Field crop: maize
Growth stage: 2
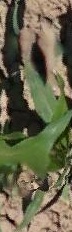
Species: maize